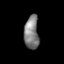
Tissue: prostate
Cell type: T cells
Senescence score: 0.2608
Nuclear area (px): 475
Mean DAPI intensity: 129.16